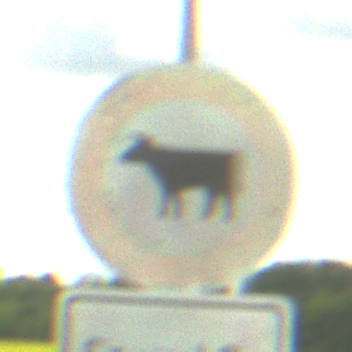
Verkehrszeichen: VerbotViehtrieb
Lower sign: ZeitangabenMitBeschraenkungAufWochentage8
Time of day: Midday
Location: Outdoor (RoadRail)
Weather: PartlyCloudy
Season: NotSpecified
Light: Natural